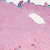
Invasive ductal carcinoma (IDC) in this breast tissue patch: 0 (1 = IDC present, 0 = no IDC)